Interaction volume radius: 5 \u00c5
Interaction volume height: 15 \u00c5
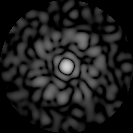
Disorder parameter: 0.8456